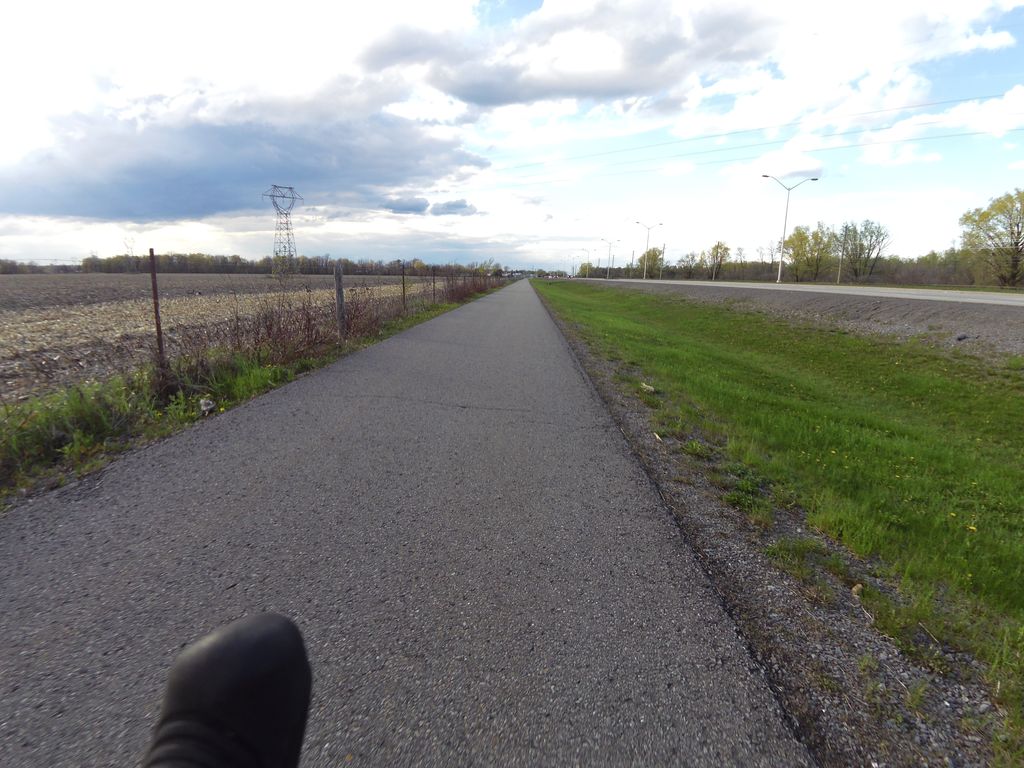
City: ottawa-gatineau